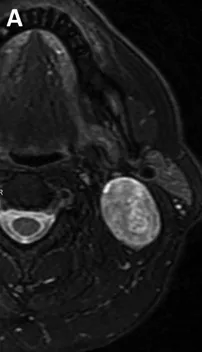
Magnetic resonance imaging (MRI) neurogram demonstrated a larger 4.6 x 3.2 x 2.5 cm mass deep to the left sternocleidomastoid muscle just below the angle of the mandible.
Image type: radiology (mri)